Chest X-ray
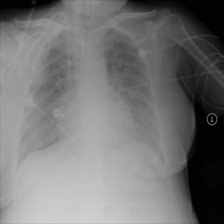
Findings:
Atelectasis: negative
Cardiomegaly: negative
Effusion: negative
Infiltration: positive
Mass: negative
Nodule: positive
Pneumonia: negative
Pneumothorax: negative
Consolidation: negative
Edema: negative
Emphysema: negative
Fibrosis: negative
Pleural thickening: negative
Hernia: negative